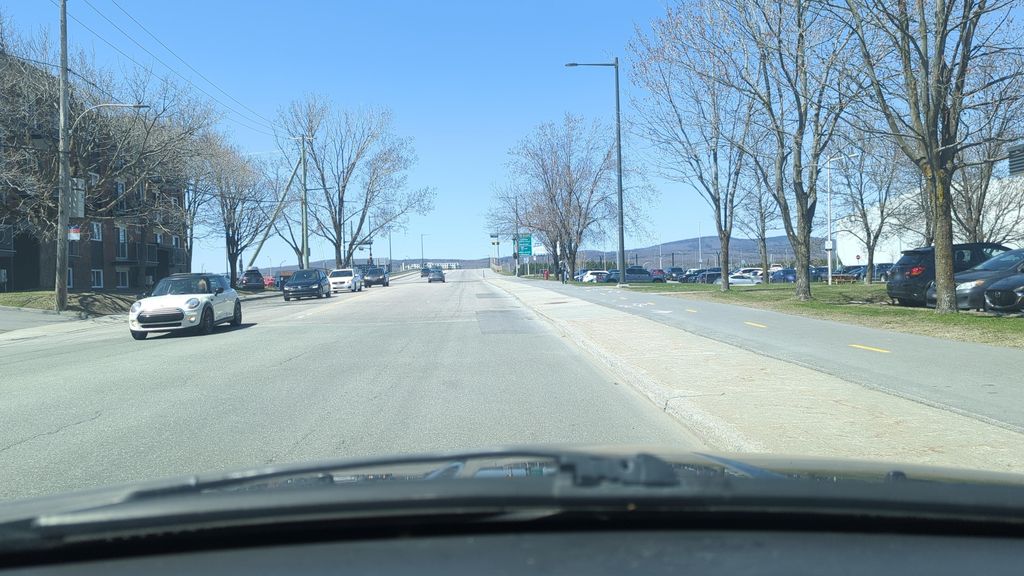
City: quebec_city